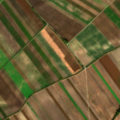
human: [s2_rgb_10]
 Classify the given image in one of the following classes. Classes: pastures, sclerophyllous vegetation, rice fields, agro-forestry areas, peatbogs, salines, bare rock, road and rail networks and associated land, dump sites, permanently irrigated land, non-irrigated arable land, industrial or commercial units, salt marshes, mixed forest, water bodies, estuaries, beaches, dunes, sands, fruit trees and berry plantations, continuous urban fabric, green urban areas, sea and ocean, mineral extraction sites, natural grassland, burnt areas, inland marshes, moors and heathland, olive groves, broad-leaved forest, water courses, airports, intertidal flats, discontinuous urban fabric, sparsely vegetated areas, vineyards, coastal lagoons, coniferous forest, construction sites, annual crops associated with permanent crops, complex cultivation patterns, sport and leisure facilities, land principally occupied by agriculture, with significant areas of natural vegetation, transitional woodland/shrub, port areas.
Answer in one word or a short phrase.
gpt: non-irrigated arable land